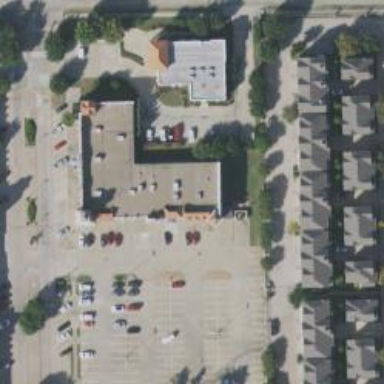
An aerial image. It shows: Retail building.